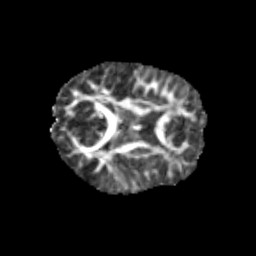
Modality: FA
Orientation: axial
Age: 8
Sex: male
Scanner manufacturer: siemens
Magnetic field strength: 3 T
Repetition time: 3.8 s
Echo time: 0.07 s